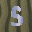
Label: 5